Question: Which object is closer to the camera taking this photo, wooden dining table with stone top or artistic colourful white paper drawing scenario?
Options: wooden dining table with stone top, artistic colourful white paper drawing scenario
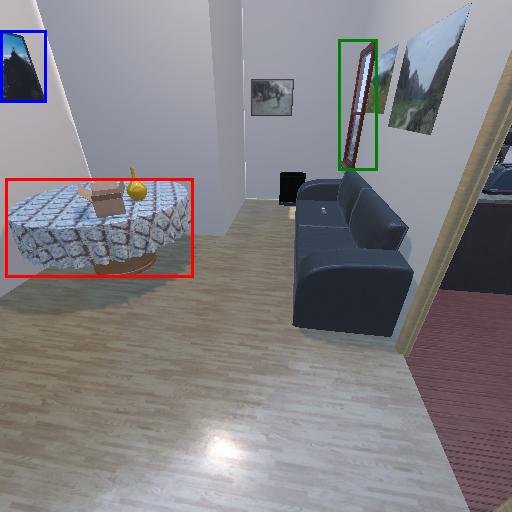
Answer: wooden dining table with stone top